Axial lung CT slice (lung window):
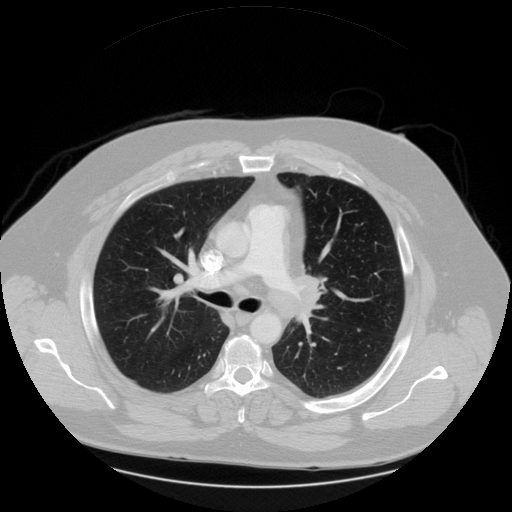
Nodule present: no